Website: bh-photo
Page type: receipt
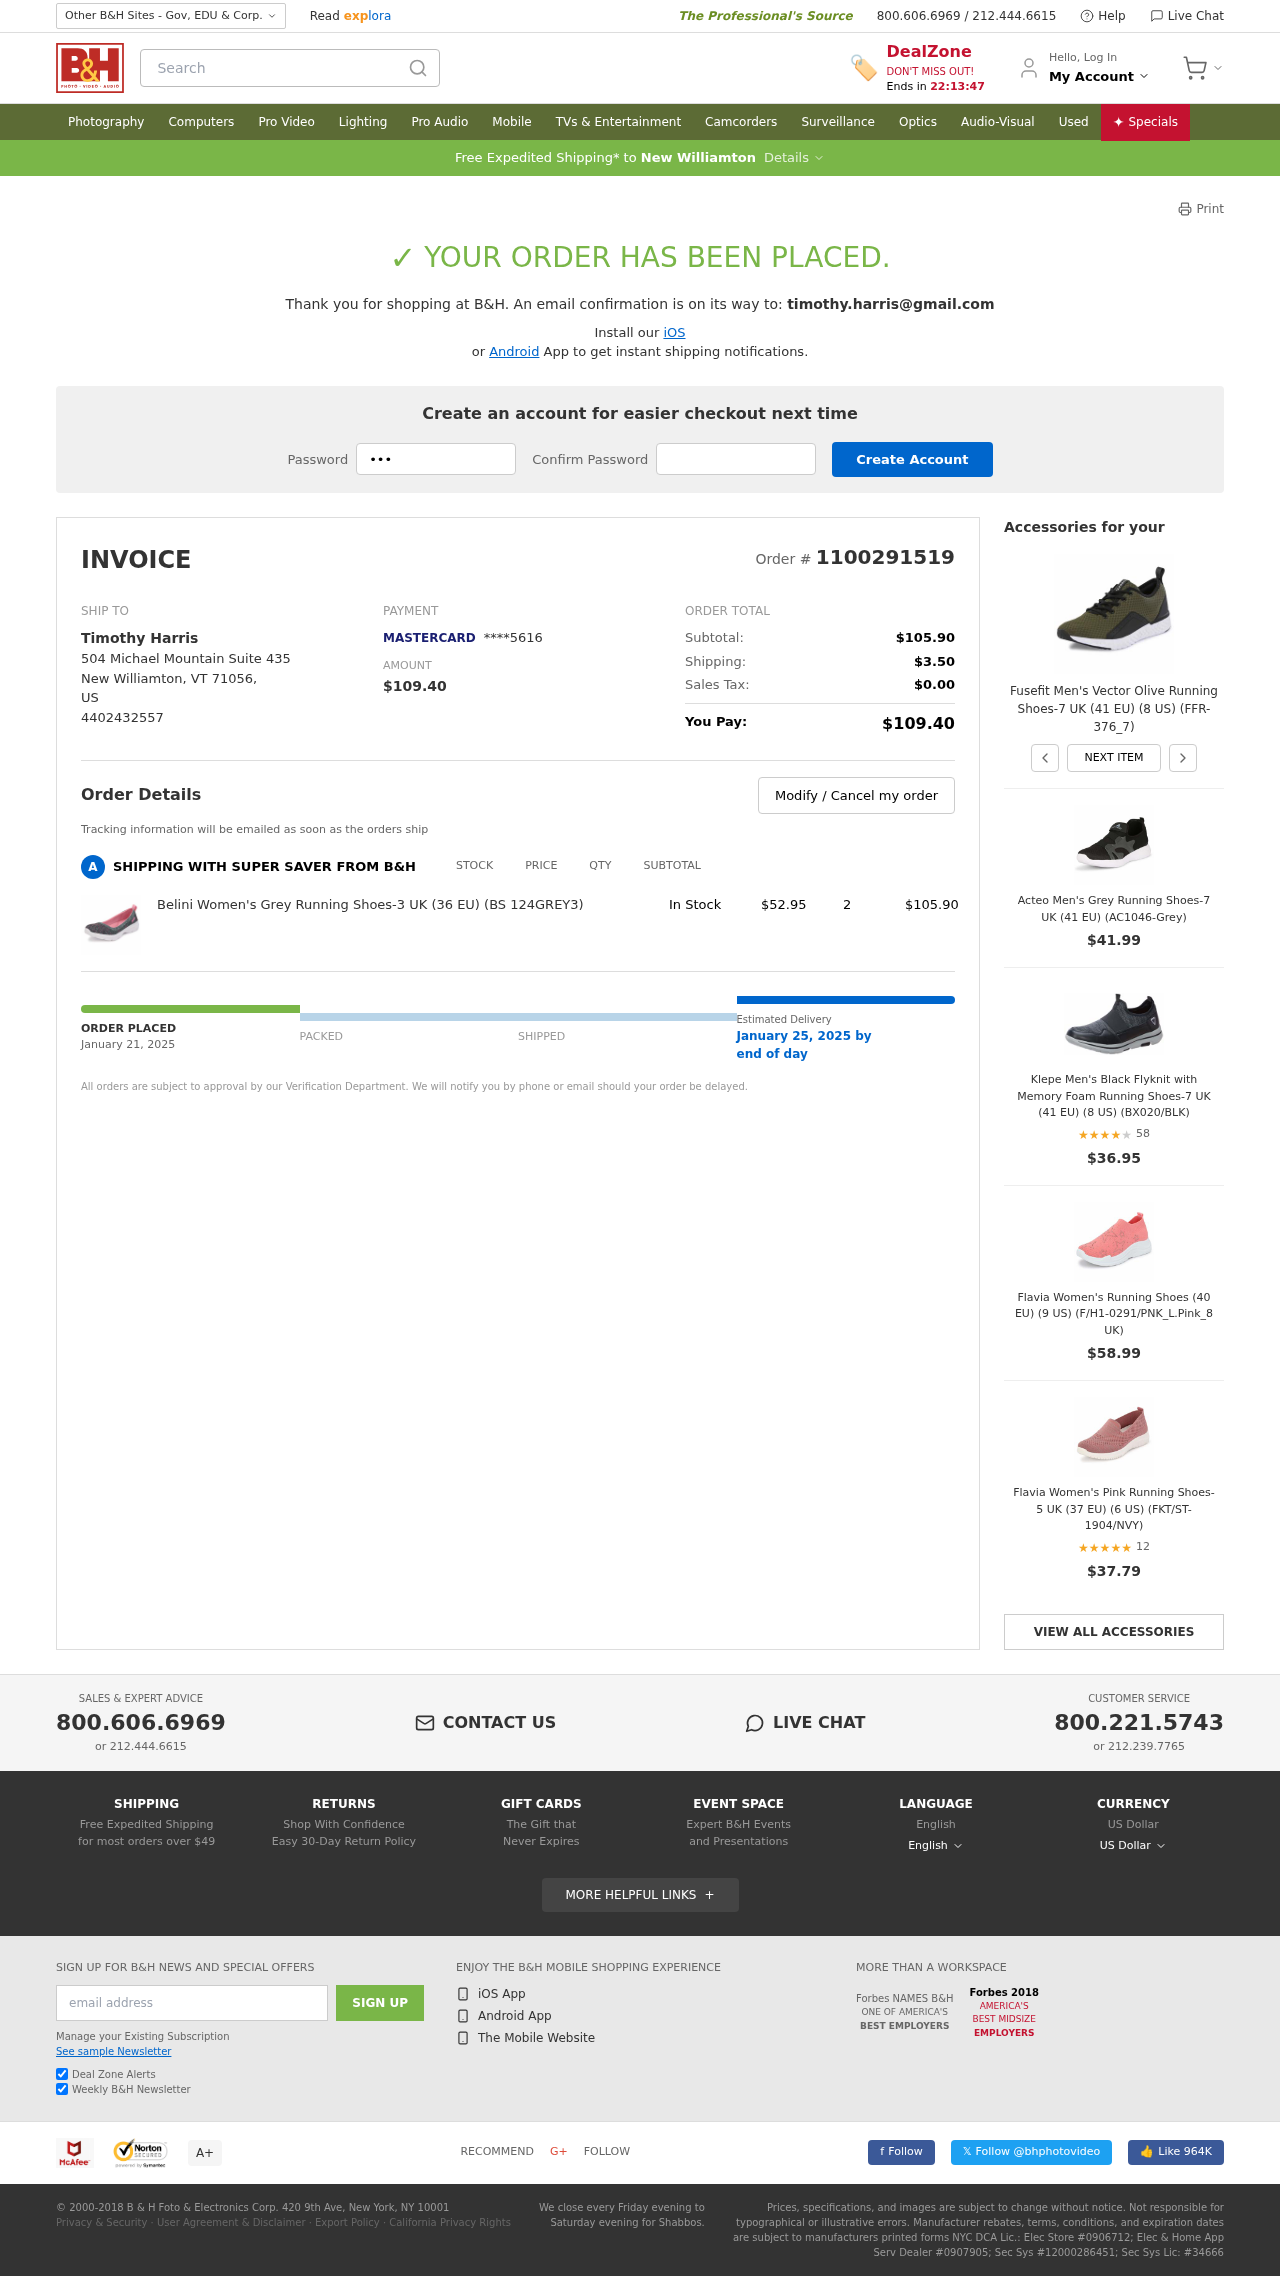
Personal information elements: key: PII_CARD_LAST4
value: ****5616
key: PII_CARD_TYPE
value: MASTERCARD
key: PII_CITY
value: New Williamton
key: PII_COUNTRY_CODE
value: US
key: PII_EMAIL
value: timothy.harris@gmail.com
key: PII_FULLNAME
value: Timothy Harris
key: PII_PHONE
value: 4402432557
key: PII_POSTCODE
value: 71056
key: PII_STATE_ABBR
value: VT
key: PII_STREET
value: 504 Michael Mountain Suite 435
Product elements: key: PRODUCT1_NAME
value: Belini Women's Grey Running Shoes-3 UK (36 EU) (BS 124GREY3)
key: PRODUCT1_PRICE
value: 52.95
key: PRODUCT1_QUANTITY
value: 2
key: PRODUCT2_NAME
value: Fusefit Men's Vector Olive Running Shoes-7 UK (41 EU) (8 US) (FFR-376_7)
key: PRODUCT3_NAME
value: Acteo Men's Grey Running Shoes-7 UK (41 EU) (AC1046-Grey)
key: PRODUCT3_PRICE
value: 41.99
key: PRODUCT4_NAME
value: Klepe Men's Black Flyknit with Memory Foam Running Shoes-7 UK (41 EU) (8 US) (BX020/BLK)
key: PRODUCT4_NUM_RATINGS
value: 58
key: PRODUCT4_PRICE
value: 36.95
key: PRODUCT4_RATING
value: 3.6
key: PRODUCT5_NAME
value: Flavia Women's Running Shoes (40 EU) (9 US) (F/H1-0291/PNK_L.Pink_8 UK)
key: PRODUCT5_PRICE
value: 58.99
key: PRODUCT6_NAME
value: Flavia Women's Pink Running Shoes-5 UK (37 EU) (6 US) (FKT/ST-1904/NVY)
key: PRODUCT6_NUM_RATINGS
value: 12
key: PRODUCT6_PRICE
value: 37.79
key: PRODUCT6_RATING
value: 4.6
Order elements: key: ORDER_ID
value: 1100291519
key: ORDER_TOTAL
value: $109.40
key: ORDER_SUBTOTAL
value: $105.90
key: ORDER_SHIPPING_COST
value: $3.50
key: ORDER_TAX
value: $0.00
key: ORDER_DATE
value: January 21, 2025
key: ORDER_DELIVERY_DATE
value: January 25, 2025 by
Search elements: key: HEADER_SEARCH
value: Search